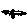
Label: bird